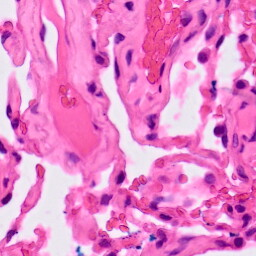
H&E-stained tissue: Lung